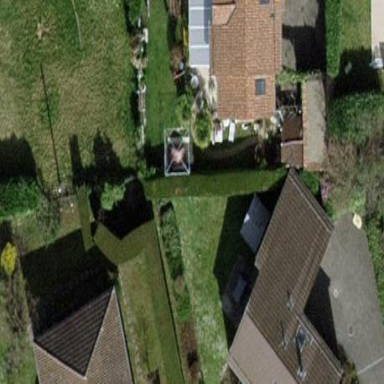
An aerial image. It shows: Garden enclosed by fence.